Aerial crown-view tile of a tropical tree (Barro Colorado Island, Panama), acquired 20240918:
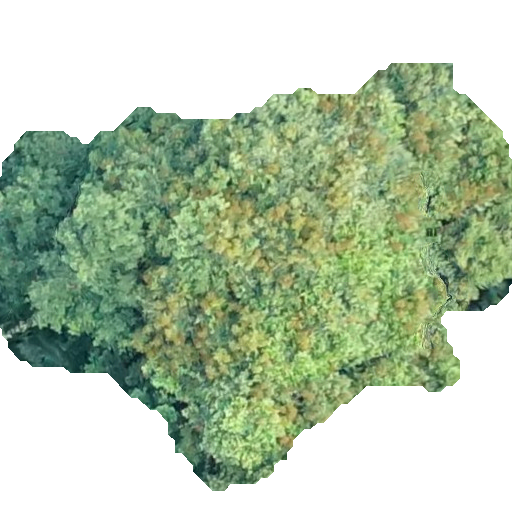
Species: Protium stevensonii
GBIF accepted scientific name: Tetragastris panamensis
Crown area: 238.606 m²